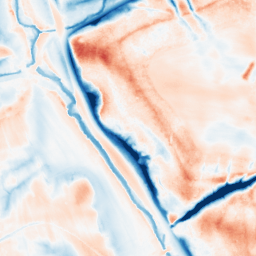
Category: classical
Decomposition family: gaussian
Decomposition parameters: sigma: 10
Upsampling method: cubic_mitchell
Upsampling parameters: scale: 8
Upsampling scale: 8